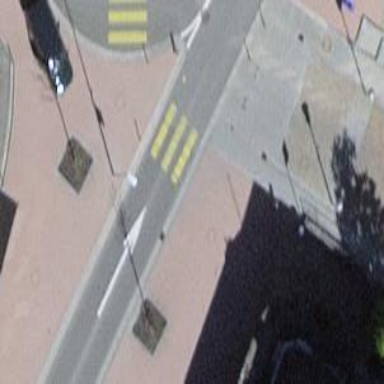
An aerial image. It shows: Uncontrolled zebra crossing on the road.